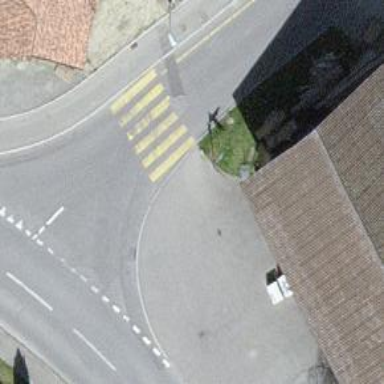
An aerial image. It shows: Uncontrolled crossing on the road.